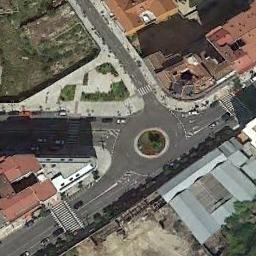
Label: roundabout